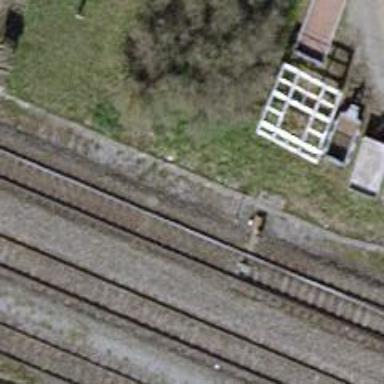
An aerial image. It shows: Railway switch.